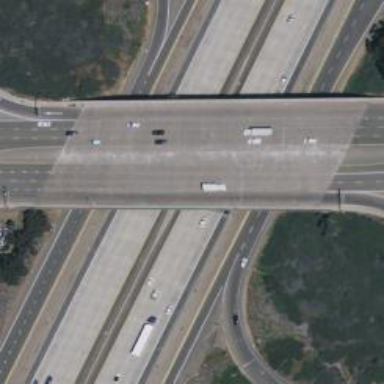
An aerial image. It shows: Primary highway bridge.